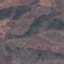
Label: HerbaceousVegetation